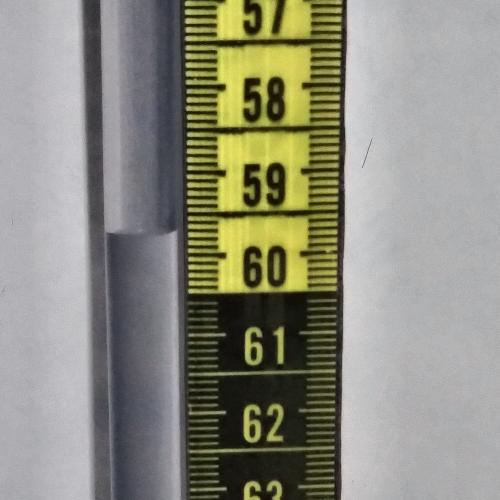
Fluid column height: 59.7 cm